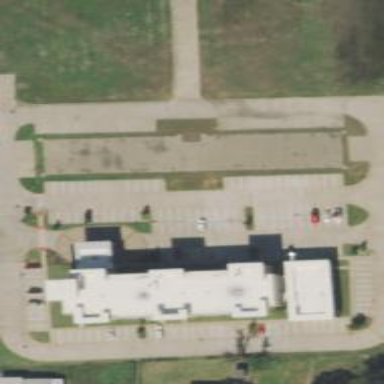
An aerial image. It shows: Parking space is available.